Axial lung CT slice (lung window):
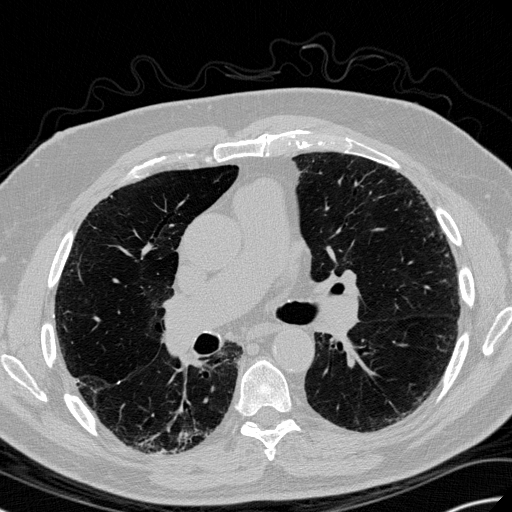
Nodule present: no